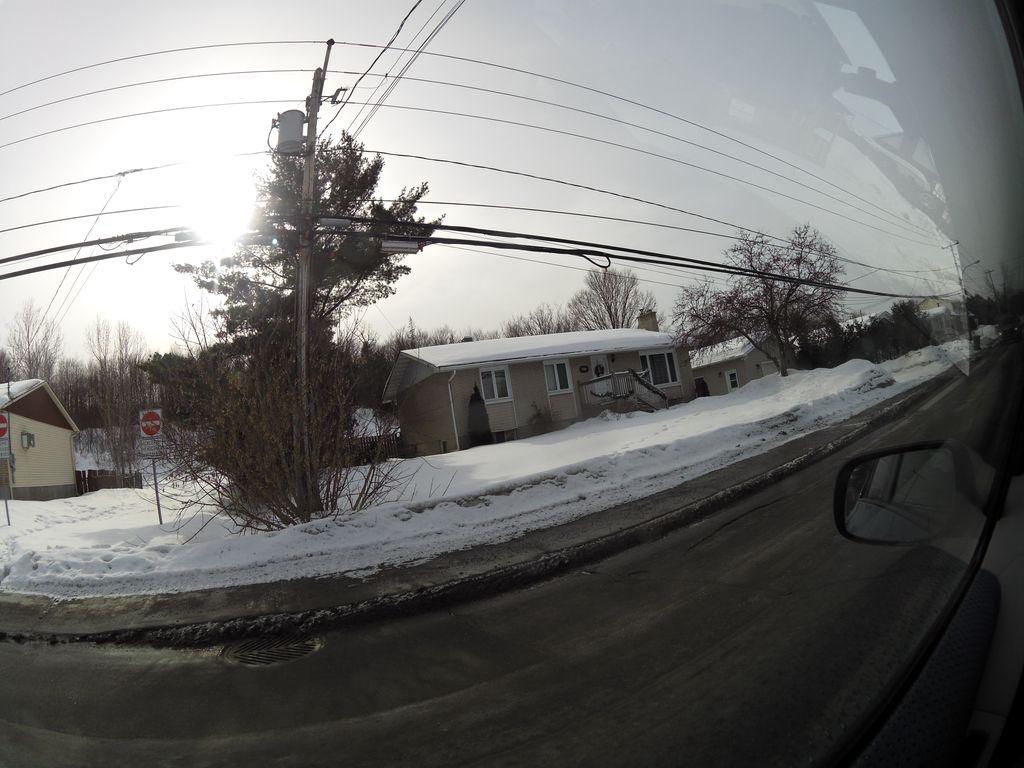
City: ottawa-gatineau